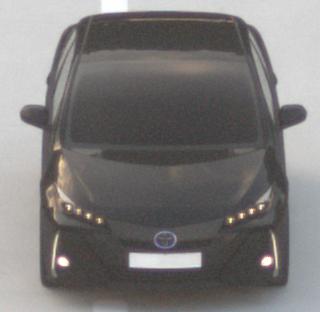
Make: Toyota
Model: Prius 1.8 Plug-In Hybrid
Detailed model: Prius (XW5) Plug-In
Model produced from: 2019/07
Model produced until: 2020/07
Doors: 5
Color: black
Road condition: dry road
Daytime: sunrise or sunset
Contrast: low contrast